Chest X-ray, AP view. Patient: 30 years old, sex F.
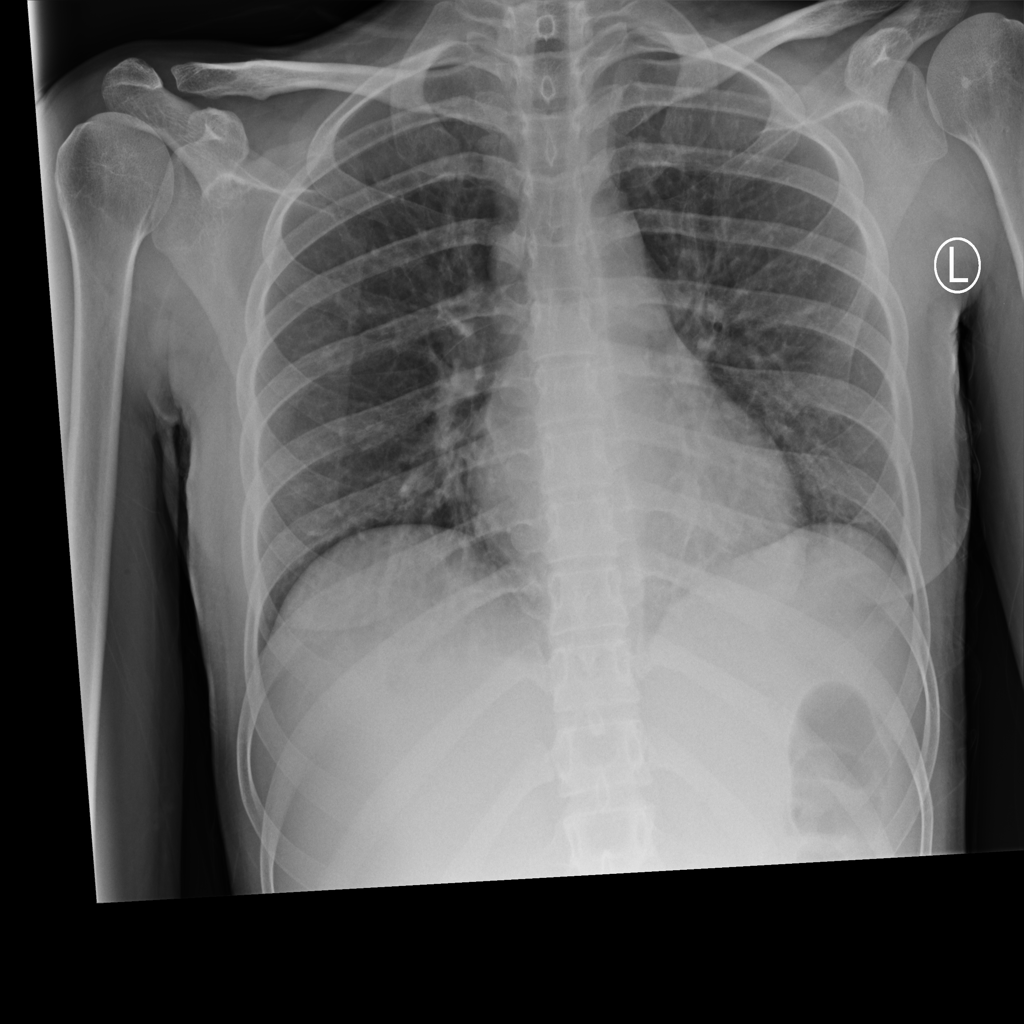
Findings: No Finding